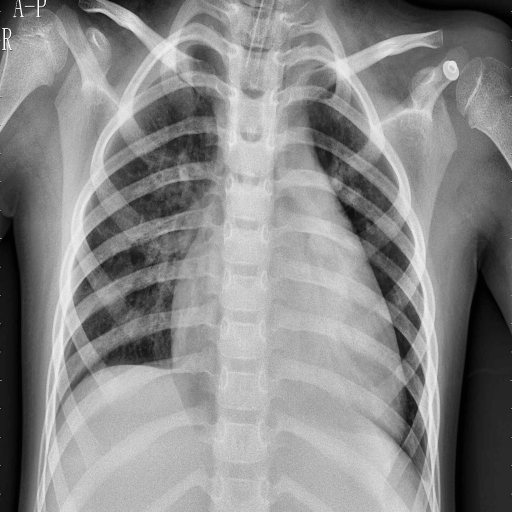
Finding: PNEUMONIA